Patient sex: M
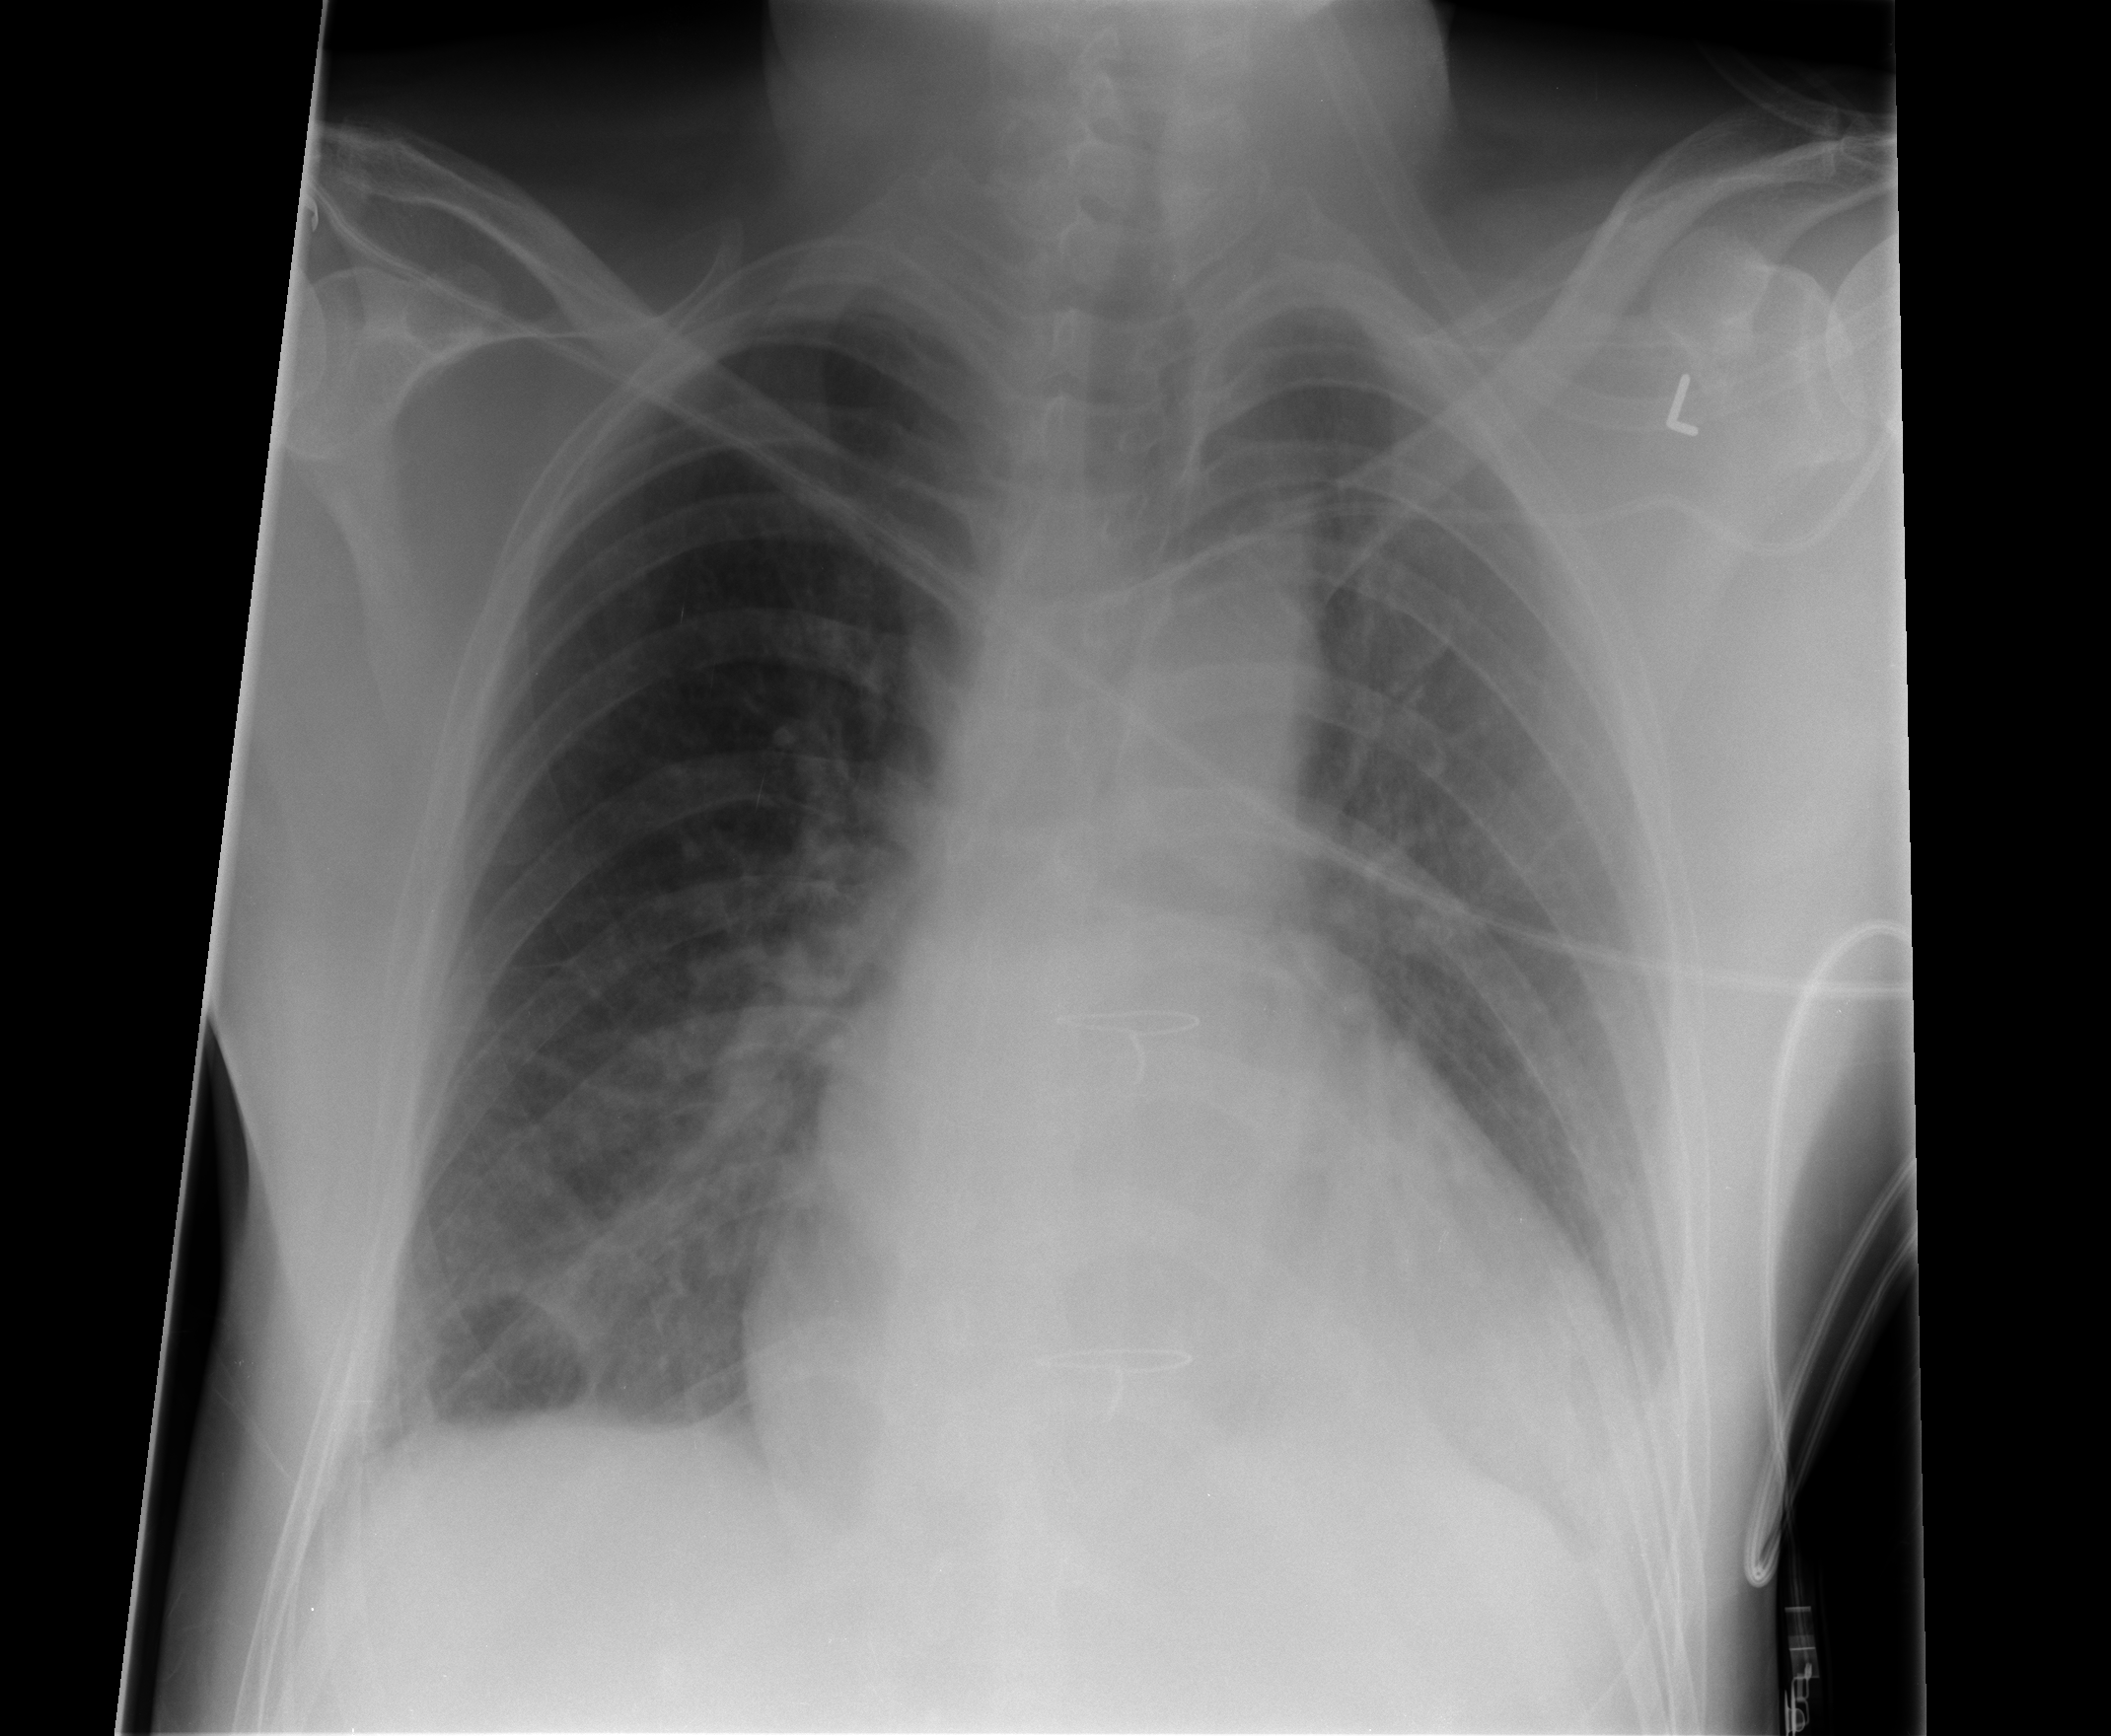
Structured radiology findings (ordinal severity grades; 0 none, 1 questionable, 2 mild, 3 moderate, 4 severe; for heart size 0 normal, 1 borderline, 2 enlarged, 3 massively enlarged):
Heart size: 2
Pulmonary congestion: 2
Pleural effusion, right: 2
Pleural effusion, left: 2
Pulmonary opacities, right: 0
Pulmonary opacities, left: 0
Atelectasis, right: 2
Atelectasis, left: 2